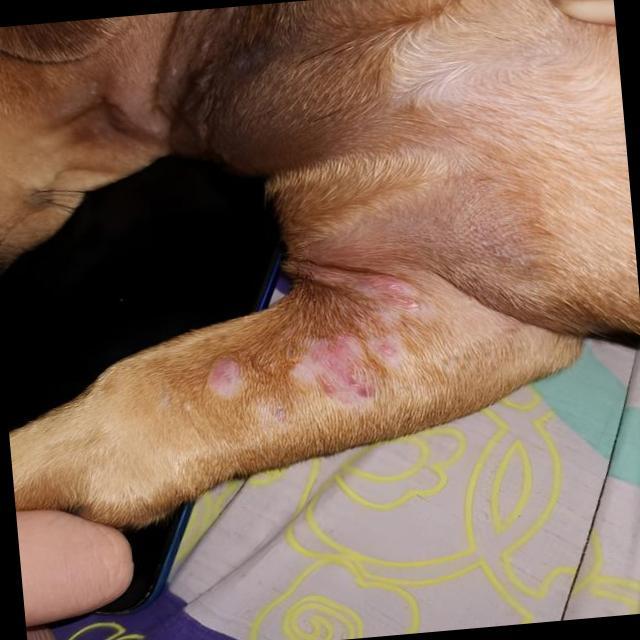
Canine dermatitis — inflammation of the skin presenting with erythema, pruritus, papules, and excoriation. May be allergic, contact, or atopic in origin.